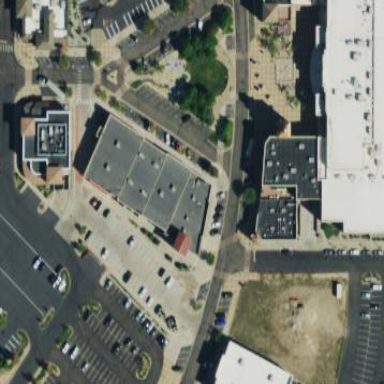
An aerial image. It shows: Retail building.